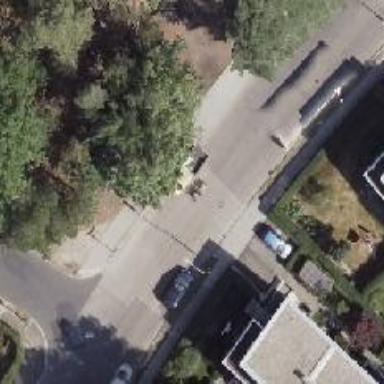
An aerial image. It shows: Residential road with concrete surface. Sidewalks are present on both sides.